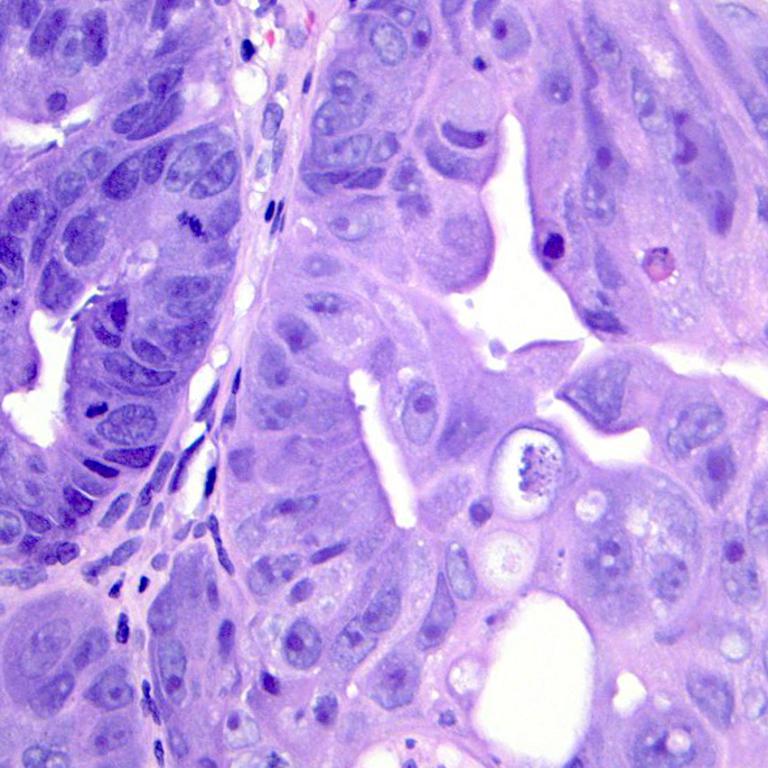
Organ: colon
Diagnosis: adenocarcinomas